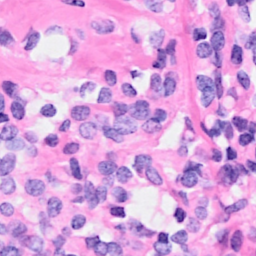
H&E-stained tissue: Breast